Question: I have already styled many attributes in the WPF DataGrid, such as background, font color, etc.
However, when you delete a row from the datagrid, there appears to be a "Remove Row" button on the DataGrid. I would like to style it too, such as the background, font color, etc.
How can I do it without overriding the entire DataGrid template?
Many Thanks!

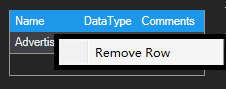
Answer: This is a ContextMenu.
You can add this XAMl code to your App.Xaml you can style it.
'''
<Style TargetType="{x:Type ContextMenu}">
<Setter Property="SnapsToDevicePixels"
Value="True" />
<Setter Property="OverridesDefaultStyle"
Value="True" />
<Setter Property="Grid.IsSharedSizeScope"
Value="true" />
<Setter Property="HasDropShadow"
Value="True" />
<Setter Property="Template">
<Setter.Value>
<ControlTemplate TargetType="{x:Type ContextMenu}">
<Border x:Name="Border"
Background="{StaticResource MenuPopupBrush}"
BorderThickness="1">
<Border.BorderBrush>
<SolidColorBrush Color="{StaticResource BorderMediumColor}" />
</Border.BorderBrush>
<StackPanel IsItemsHost="True"
KeyboardNavigation.DirectionalNavigation="Cycle" />
</Border>
<ControlTemplate.Triggers>
<Trigger Property="HasDropShadow"
Value="true">
<Setter TargetName="Border"
Property="Padding"
Value="0,3,0,3" />
<Setter TargetName="Border"
Property="CornerRadius"
Value="4" />
</Trigger>
</ControlTemplate.Triggers>
</ControlTemplate>
</Setter.Value>
</Setter>
</Style>
<!--Control colors.-->
<Color x:Key="WindowColor">#FFE8EDF9</Color>
<Color x:Key="ContentAreaColorLight">#FFC5CBF9</Color>
<Color x:Key="ContentAreaColorDark">#FF7381F9</Color>
<Color x:Key="DisabledControlLightColor">#FFE8EDF9</Color>
<Color x:Key="DisabledControlDarkColor">#FFC5CBF9</Color>
<Color x:Key="DisabledForegroundColor">#FF888888</Color>
<Color x:Key="SelectedBackgroundColor">#FFC5CBF9</Color>
<Color x:Key="SelectedUnfocusedColor">#FFDDDDDD</Color>
<Color x:Key="ControlLightColor">White</Color>
<Color x:Key="ControlMediumColor">#FF7381F9</Color>
<Color x:Key="ControlDarkColor">#FF211AA9</Color>
<Color x:Key="ControlMouseOverColor">#FF3843C4</Color>
<Color x:Key="ControlPressedColor">#FF211AA9</Color>
<Color x:Key="GlyphColor">#FF444444</Color>
<Color x:Key="GlyphMouseOver">sc#1, 0.004391443, 0.002428215, 0.242281124</Color>
<!--Border colors-->
<Color x:Key="BorderLightColor">#FFCCCCCC</Color>
<Color x:Key="BorderMediumColor">#FF888888</Color>
<Color x:Key="BorderDarkColor">#FF444444</Color>
<Color x:Key="PressedBorderLightColor">#FF888888</Color>
<Color x:Key="PressedBorderDarkColor">#FF444444</Color>
<Color x:Key="DisabledBorderLightColor">#FFAAAAAA</Color>
<Color x:Key="DisabledBorderDarkColor">#FF888888</Color>
<Color x:Key="DefaultBorderBrushDarkColor">Black</Color>
<!--Control-specific resources.-->
<Color x:Key="HeaderTopColor">#FFC5CBF9</Color>
<Color x:Key="DatagridCurrentCellBorderColor">Black</Color>
<Color x:Key="SliderTrackDarkColor">#FFC5CBF9</Color>
<Color x:Key="NavButtonFrameColor">#FF3843C4</Color>
<LinearGradientBrush x:Key="MenuPopupBrush"
EndPoint="0.5,1"
StartPoint="0.5,0">
<GradientStop Color="{DynamicResource ControlLightColor}"
Offset="0" />
<GradientStop Color="{DynamicResource ControlMediumColor}"
Offset="0.5" />
<GradientStop Color="{DynamicResource ControlLightColor}"
Offset="1" />
</LinearGradientBrush>
<LinearGradientBrush x:Key="ProgressBarIndicatorAnimatedFill"
StartPoint="0,0"
EndPoint="1,0">
<LinearGradientBrush.GradientStops>
<GradientStopCollection>
<GradientStop Color="#000000FF"
Offset="0" />
<GradientStop Color="#600000FF"
Offset="0.4" />
<GradientStop Color="#600000FF"
Offset="0.6" />
<GradientStop Color="#000000FF"
Offset="1" />
</GradientStopCollection>
</LinearGradientBrush.GradientStops>
</LinearGradientBrush>
'''